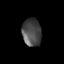
Tissue: skin
Cell type: Fibroblasts
Senescence score: 0.7399
Nuclear area (px): 520
Mean DAPI intensity: 74.829